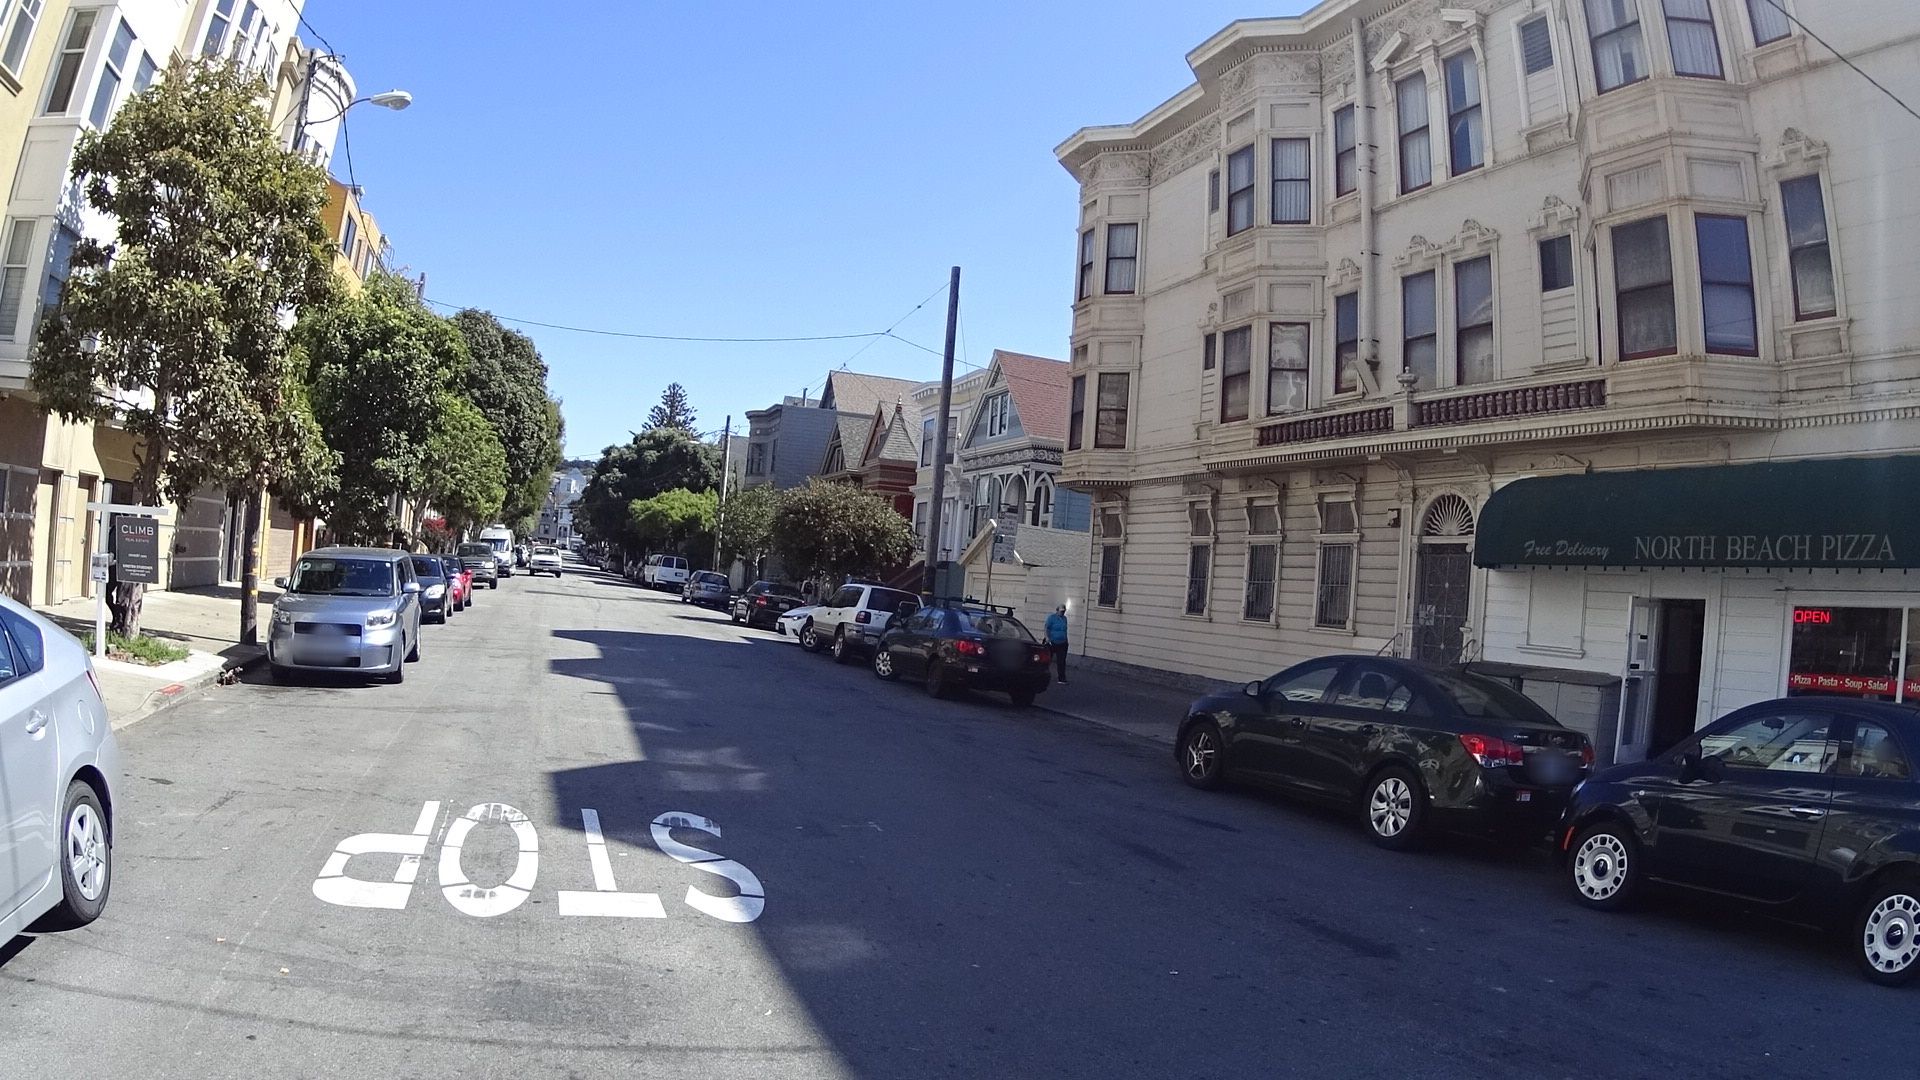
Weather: clear
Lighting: day
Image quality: good
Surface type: driving surface
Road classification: footway
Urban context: urban centre
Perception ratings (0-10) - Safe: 8.23, Lively: 9.6, Beautiful: 7.95, Boring: 0.41, Depressing: 3.89, Wealthy: 6.89